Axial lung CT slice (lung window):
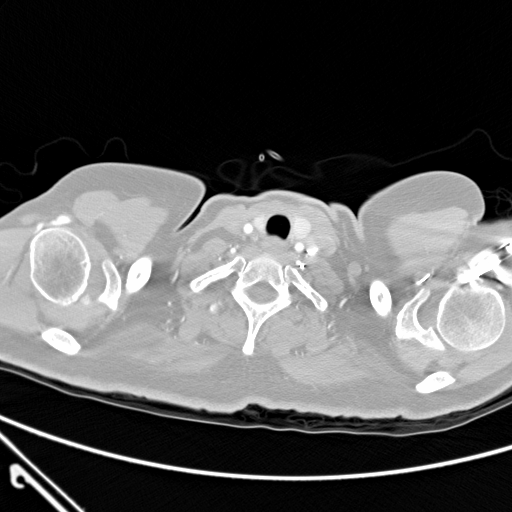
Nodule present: no